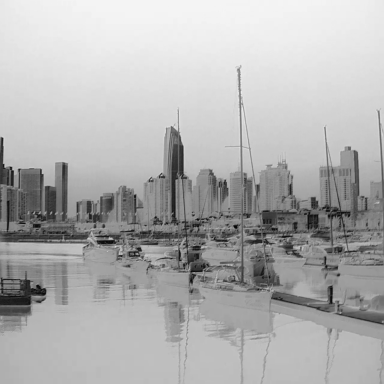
There are eight objects shown in the infrared image, including six canoes, and two sailboats.